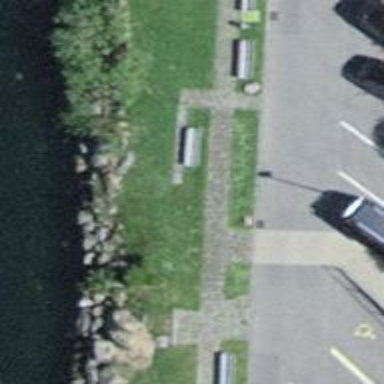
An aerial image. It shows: Brown bench in the vicinity.